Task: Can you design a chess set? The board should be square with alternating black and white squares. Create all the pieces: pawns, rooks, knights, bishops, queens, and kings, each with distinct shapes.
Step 5358:
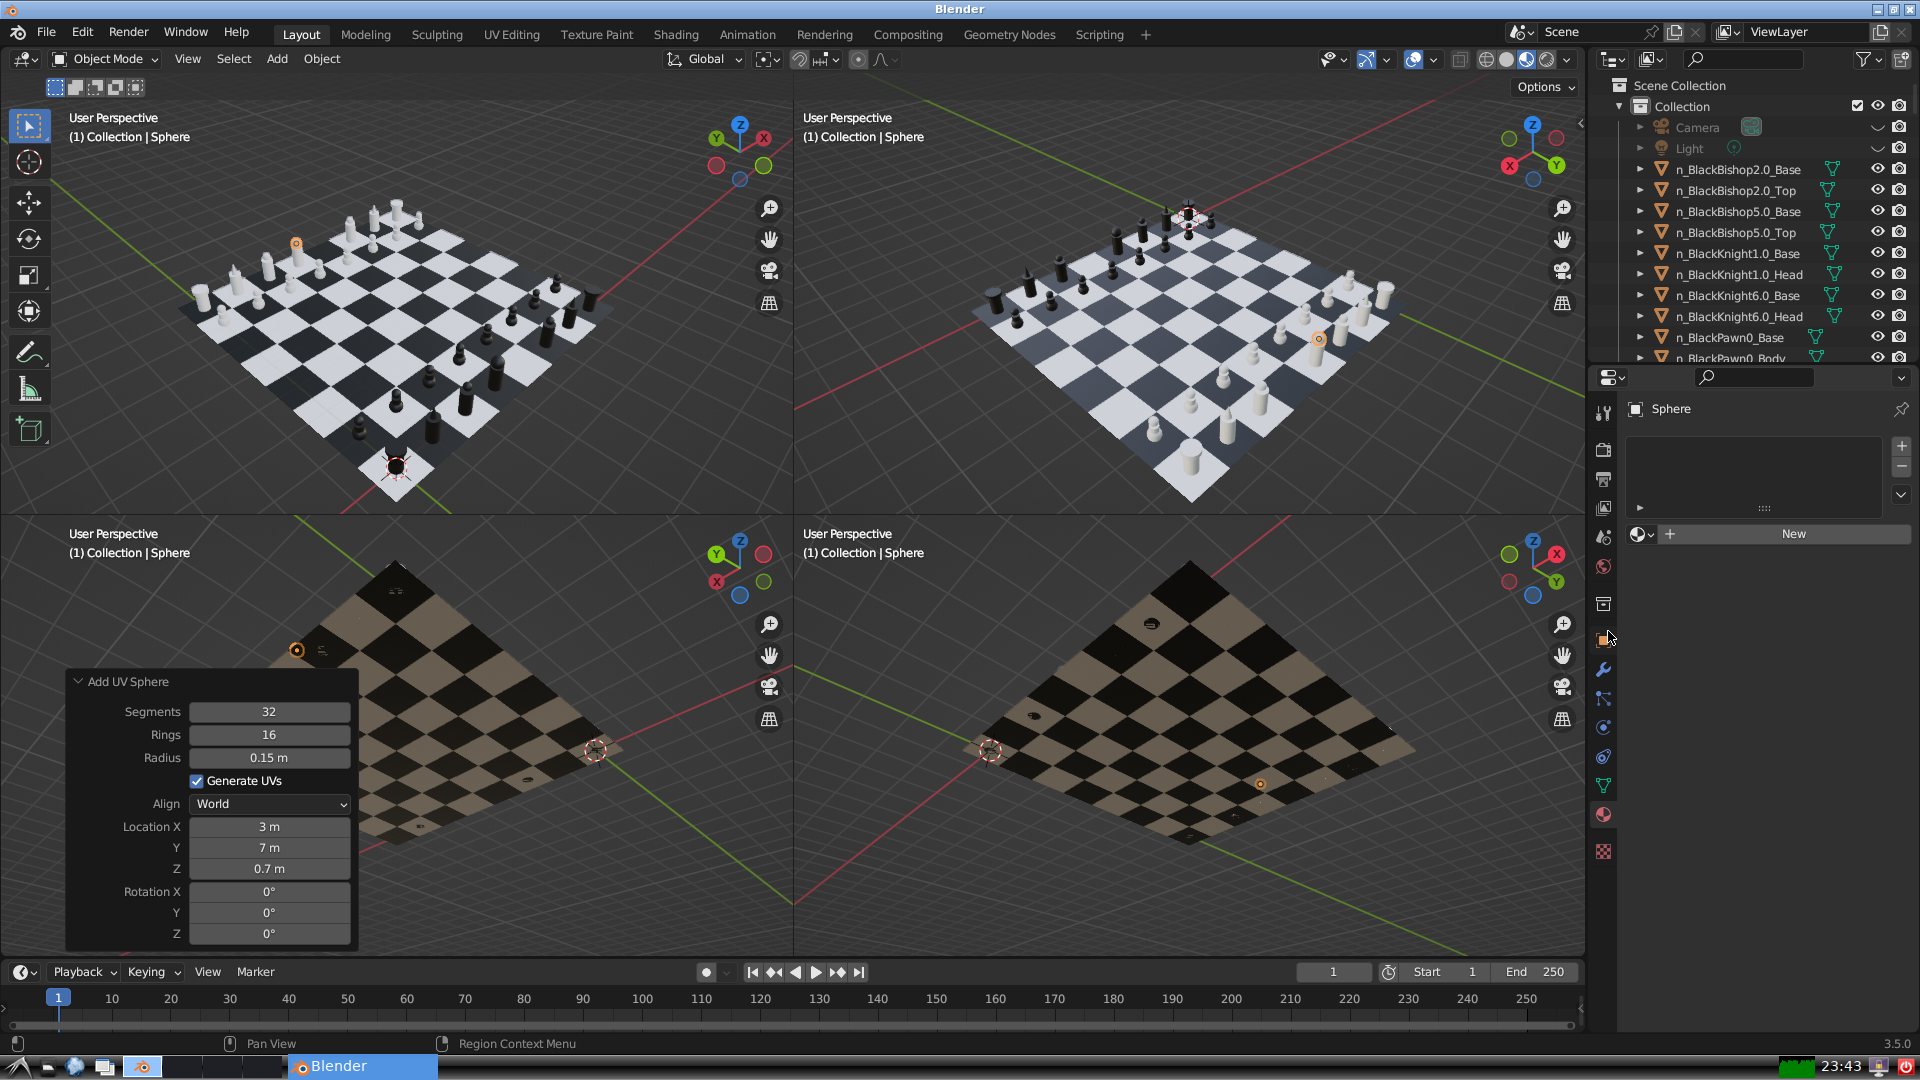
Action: click: no